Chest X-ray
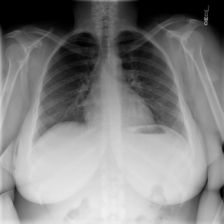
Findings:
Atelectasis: negative
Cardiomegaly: negative
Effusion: negative
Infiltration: negative
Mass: negative
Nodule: negative
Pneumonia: negative
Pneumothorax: negative
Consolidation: negative
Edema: negative
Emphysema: negative
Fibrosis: negative
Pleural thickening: negative
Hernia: negative